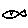
Label: fish